Interaction volume radius: 10 \u00c5
Interaction volume height: 10 \u00c5
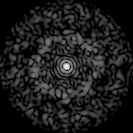
Disorder parameter: 0.8596